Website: apple
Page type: payment
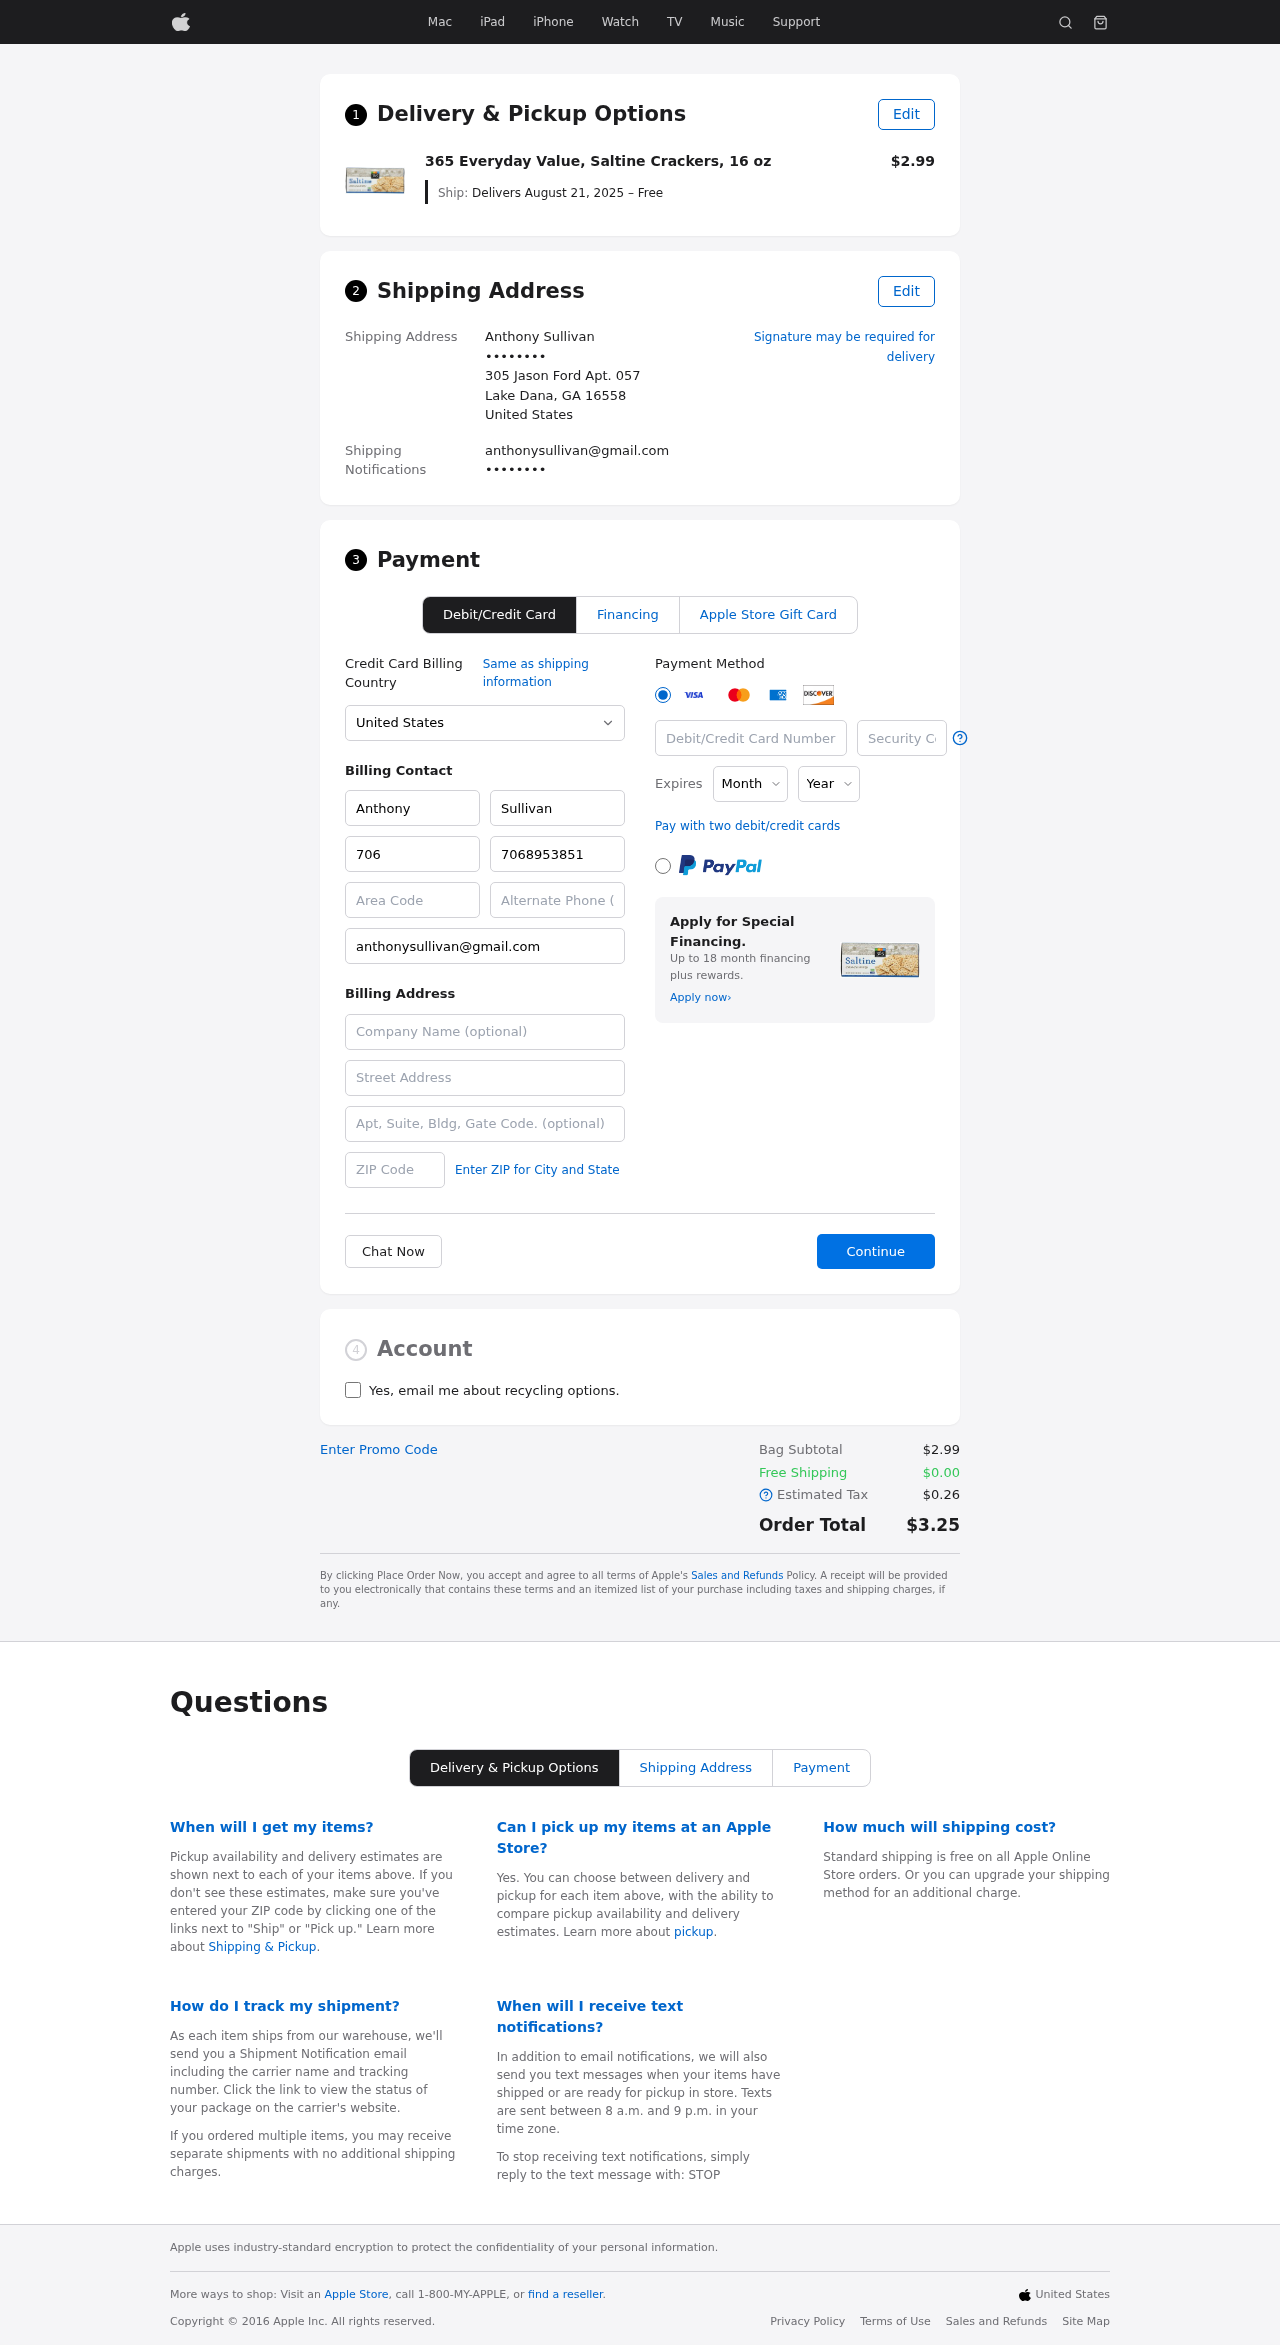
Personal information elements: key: PII_CARD_CVV
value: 906
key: PII_CARD_EXPIRY_MONTH
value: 02
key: PII_CARD_EXPIRY_YEAR
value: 29
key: PII_CARD_NUMBER
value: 4638 2354 0939 9007
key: PII_CITY_STATE_ZIP
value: Lake Dana, GA 16558
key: PII_COUNTRY
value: United States
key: PII_EMAIL
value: anthonysullivan@gmail.com
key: PII_EMAIL2
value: anthonysullivan@gmail.com
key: PII_FIRSTNAME
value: Anthony
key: PII_FULLNAME
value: Anthony Sullivan
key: PII_LASTNAME
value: Sullivan
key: PII_PHONE3
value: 7068953851
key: PII_PHONE_AREA
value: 706
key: PII_SECURITY_CODE
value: ID04
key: PII_STREET
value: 305 Jason Ford Apt. 057
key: PII_PHONE
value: ••••••••
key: PII_PHONE2
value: ••••••••
Product elements: key: PRODUCT1_NAME
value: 365 Everyday Value, Saltine Crackers, 16 oz
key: PRODUCT1_PRICE
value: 2.99
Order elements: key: ORDER_DELIVERY_DATE
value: Delivers August 21, 2025 – Free
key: ORDER_SUBTOTAL
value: $2.99
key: ORDER_SHIPPING_COST
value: $0.00
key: ORDER_TAX
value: $0.26
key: ORDER_TOTAL
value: $3.25